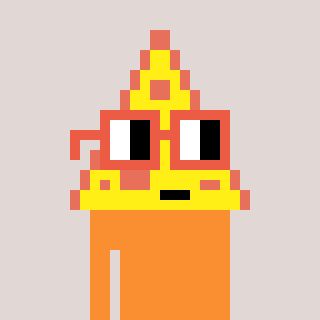
a pixel art character with square orange glasses, a pizza-shaped head and a orange-colored body on a warm background